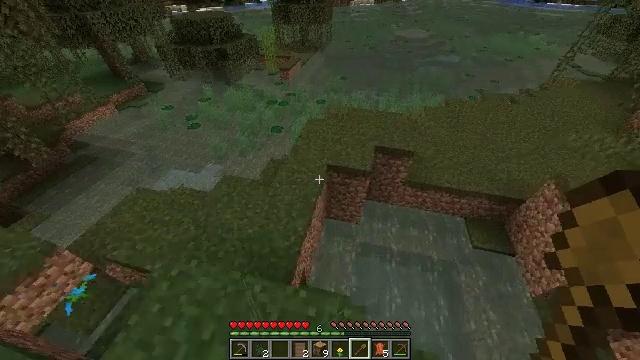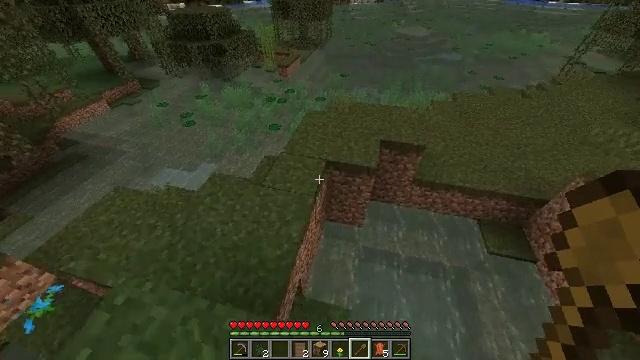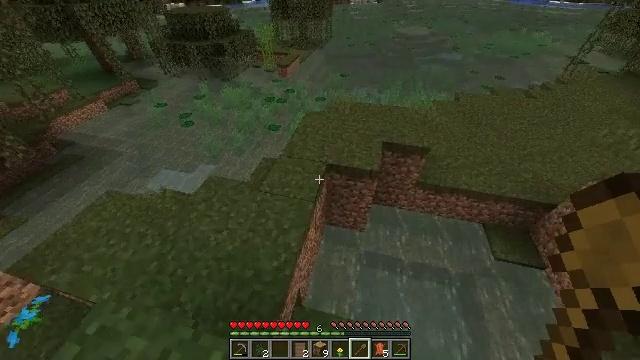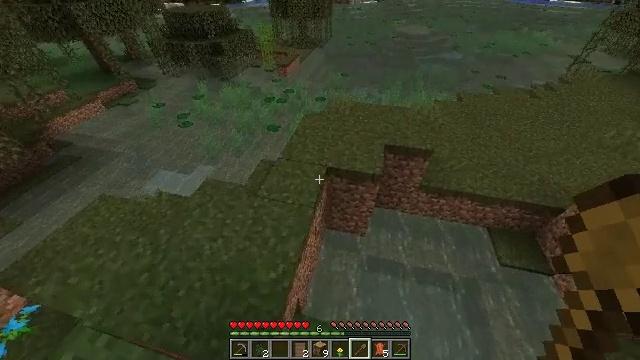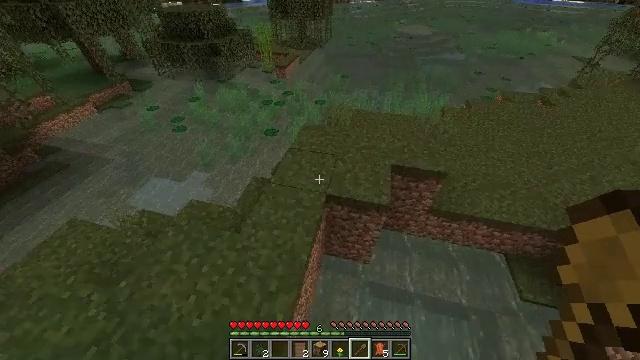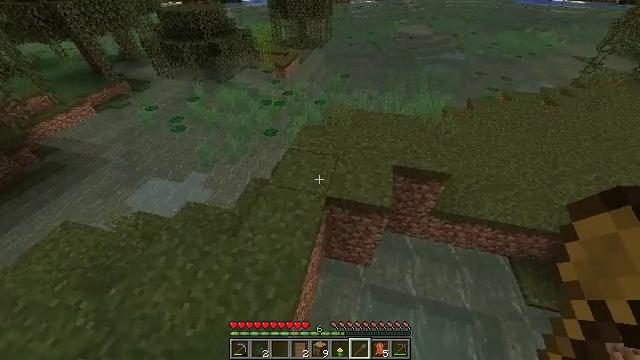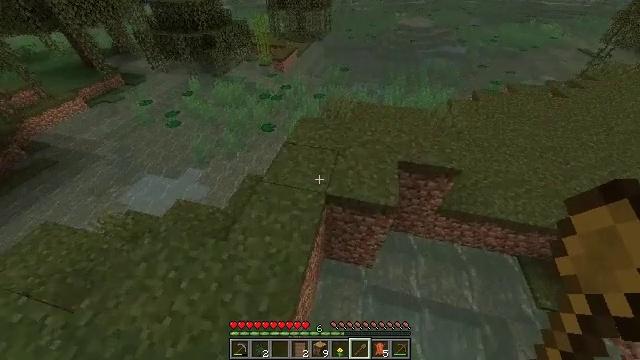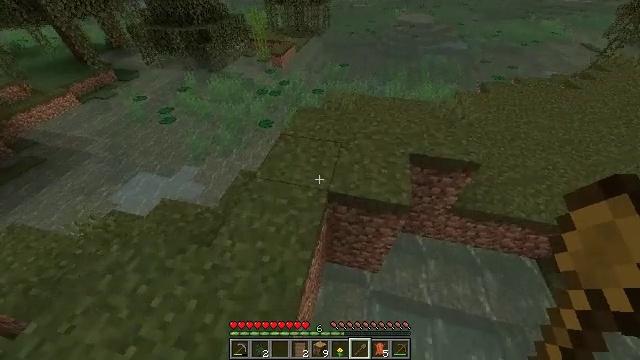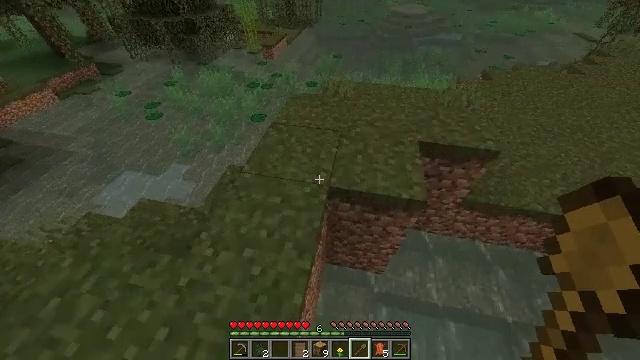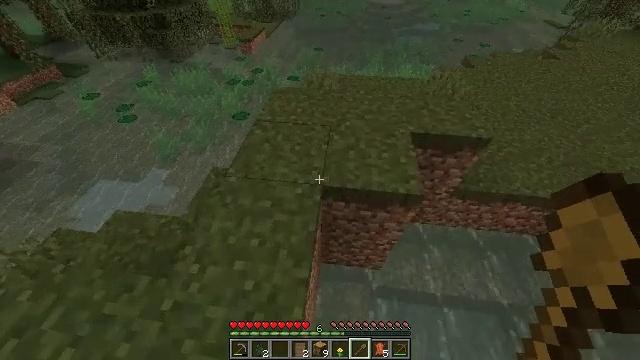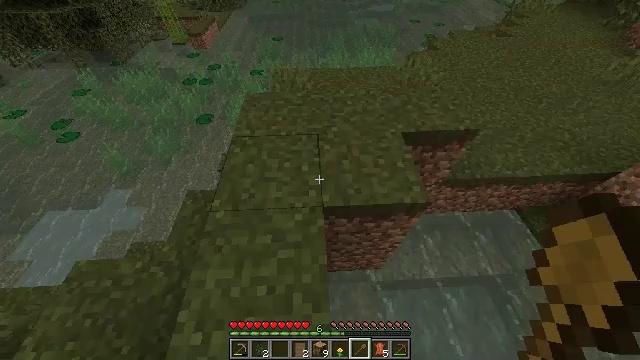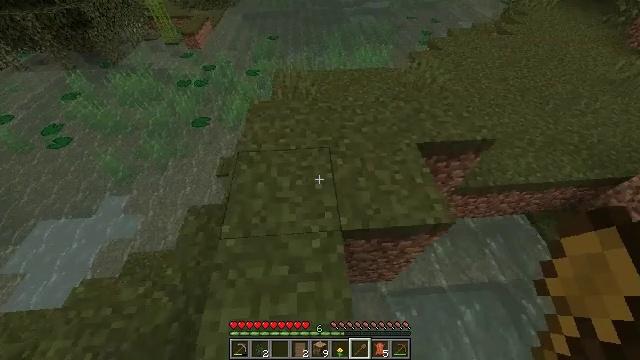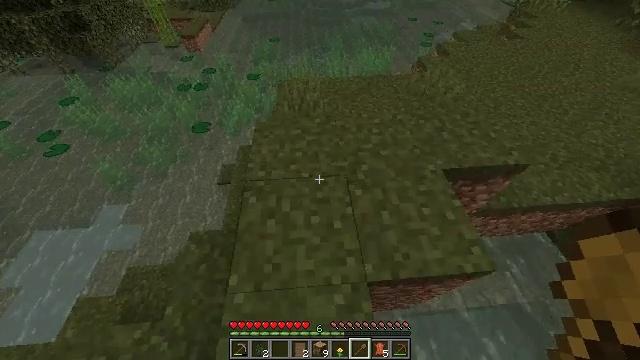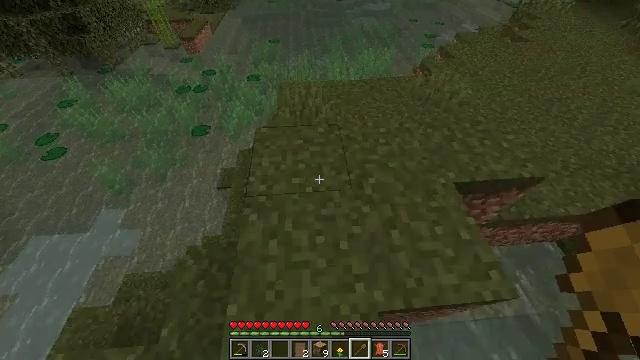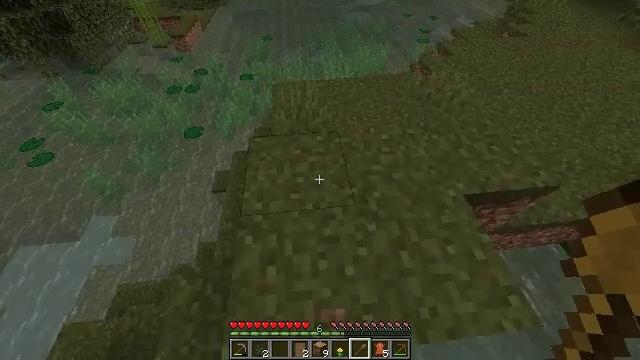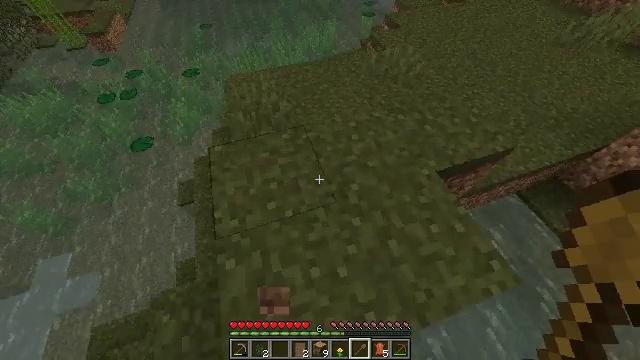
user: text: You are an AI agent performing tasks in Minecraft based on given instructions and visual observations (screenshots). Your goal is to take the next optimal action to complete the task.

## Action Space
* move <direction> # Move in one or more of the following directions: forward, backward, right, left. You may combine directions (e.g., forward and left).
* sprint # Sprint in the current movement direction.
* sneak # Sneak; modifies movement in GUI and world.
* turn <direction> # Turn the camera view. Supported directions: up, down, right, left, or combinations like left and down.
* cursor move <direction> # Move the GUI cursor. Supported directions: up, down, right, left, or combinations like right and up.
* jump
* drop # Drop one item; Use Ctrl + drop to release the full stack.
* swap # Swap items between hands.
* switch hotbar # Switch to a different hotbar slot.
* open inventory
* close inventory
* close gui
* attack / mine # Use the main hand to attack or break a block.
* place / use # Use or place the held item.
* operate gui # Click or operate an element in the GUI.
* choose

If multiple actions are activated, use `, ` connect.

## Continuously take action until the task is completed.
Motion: motion action
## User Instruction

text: Collect the grass from the surface.
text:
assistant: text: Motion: move forward
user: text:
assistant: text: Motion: move forward
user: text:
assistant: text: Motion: move forward
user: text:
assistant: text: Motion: move forward
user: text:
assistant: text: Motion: move forward
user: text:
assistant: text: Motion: move forward and move left, turn down
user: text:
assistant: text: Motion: move forward and move left
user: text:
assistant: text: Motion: move forward and move left, turn right and down
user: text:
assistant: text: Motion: move forward and move left, turn right and down
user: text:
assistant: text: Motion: move forward and move left, turn right and down
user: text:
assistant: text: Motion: move forward, turn right
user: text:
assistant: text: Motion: move forward
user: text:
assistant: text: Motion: move forward
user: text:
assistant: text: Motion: move forward, turn right and down
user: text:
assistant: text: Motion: move forward, turn right and down
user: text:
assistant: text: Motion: move forward, turn right and down
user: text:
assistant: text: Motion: move forward, turn right
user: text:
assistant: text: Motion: move forward and move right
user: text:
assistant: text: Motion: move forward and move right
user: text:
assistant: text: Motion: move forward and move right
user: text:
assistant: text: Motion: move forward and move right, turn left and down
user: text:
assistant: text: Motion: move forward
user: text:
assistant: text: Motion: move forward, turn left
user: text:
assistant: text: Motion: move forward, turn left and up
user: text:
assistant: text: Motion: move forward, turn left and up
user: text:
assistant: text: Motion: move forward
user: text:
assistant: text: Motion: move forward, turn left
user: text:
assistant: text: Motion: move forward
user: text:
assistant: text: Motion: move forward
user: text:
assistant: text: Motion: move forward